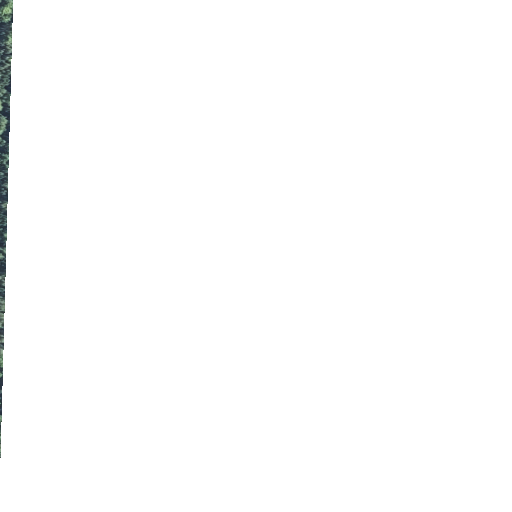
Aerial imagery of island in Maine named King Brook Island containing only unknown